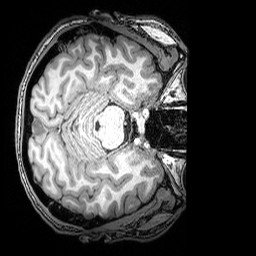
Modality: T1w
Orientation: axial
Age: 27
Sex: male
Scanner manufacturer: siemens
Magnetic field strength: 3 T
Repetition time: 2.53 s
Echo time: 0.00388 s